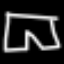
Label: pants